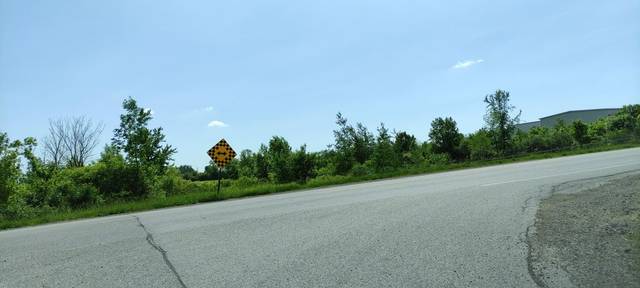
Region: Canada
Coordinates: 43.357, -80.999